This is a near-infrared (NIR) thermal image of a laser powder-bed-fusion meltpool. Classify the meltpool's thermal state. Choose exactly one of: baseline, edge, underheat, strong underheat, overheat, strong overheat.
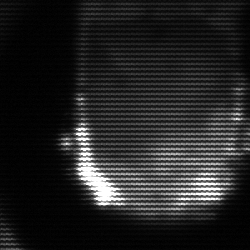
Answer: baseline